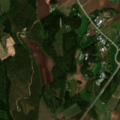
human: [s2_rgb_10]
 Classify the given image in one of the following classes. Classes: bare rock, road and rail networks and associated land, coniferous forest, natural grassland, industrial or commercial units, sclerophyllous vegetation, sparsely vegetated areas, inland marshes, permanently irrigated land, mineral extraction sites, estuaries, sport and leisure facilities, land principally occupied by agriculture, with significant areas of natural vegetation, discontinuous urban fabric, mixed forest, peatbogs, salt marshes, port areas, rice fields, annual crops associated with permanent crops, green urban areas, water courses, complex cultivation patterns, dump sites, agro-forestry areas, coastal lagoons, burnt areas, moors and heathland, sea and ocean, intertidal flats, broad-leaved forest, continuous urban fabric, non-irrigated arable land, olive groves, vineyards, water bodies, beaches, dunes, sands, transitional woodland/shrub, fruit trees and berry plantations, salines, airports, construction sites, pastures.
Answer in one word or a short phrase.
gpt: non-irrigated arable land, land principally occupied by agriculture, with significant areas of natural vegetation, coniferous forest, mixed forest, transitional woodland/shrub